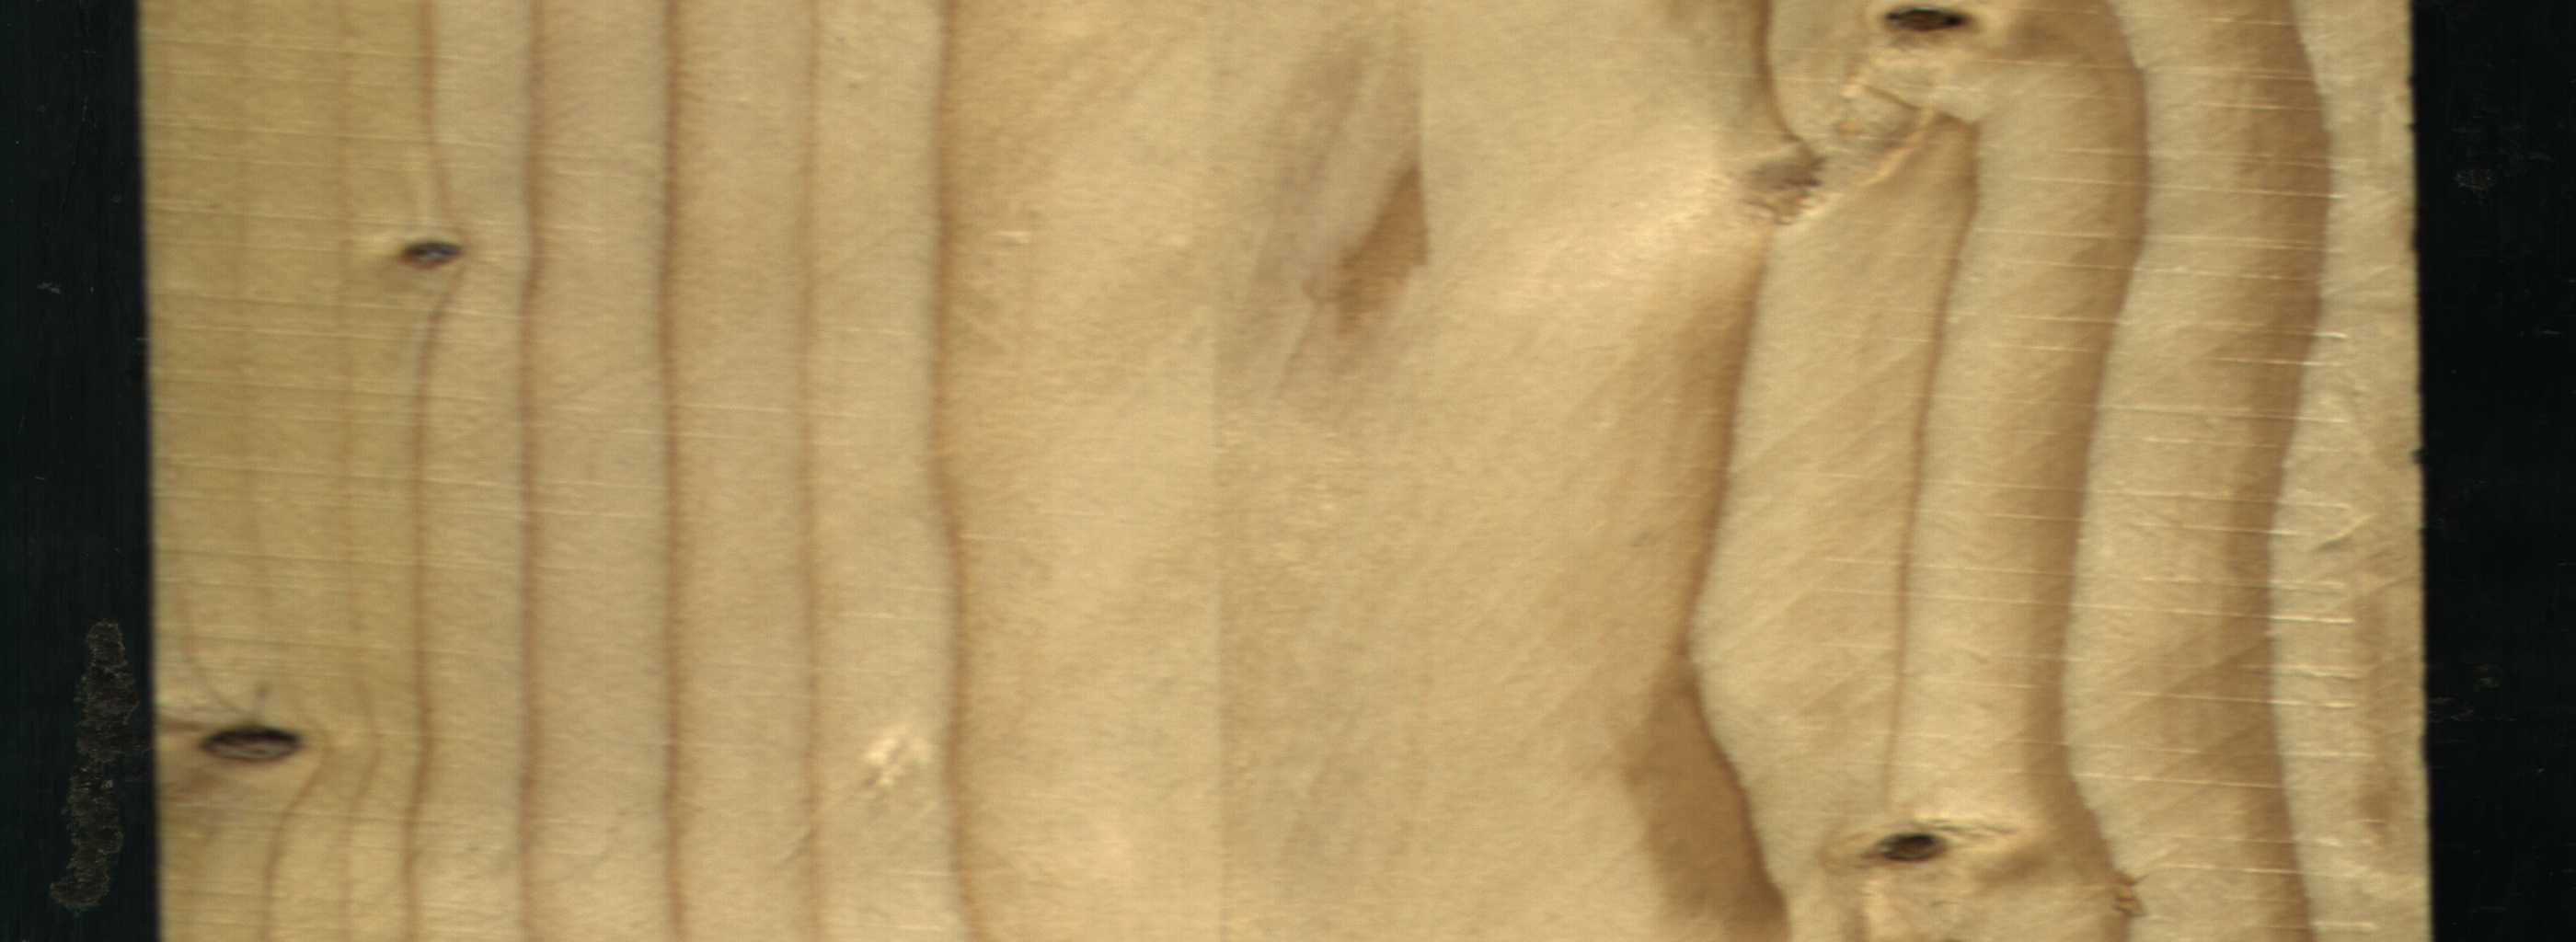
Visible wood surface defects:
Dead_Knot
Dead_Knot
Dead_Knot
Live_Knot